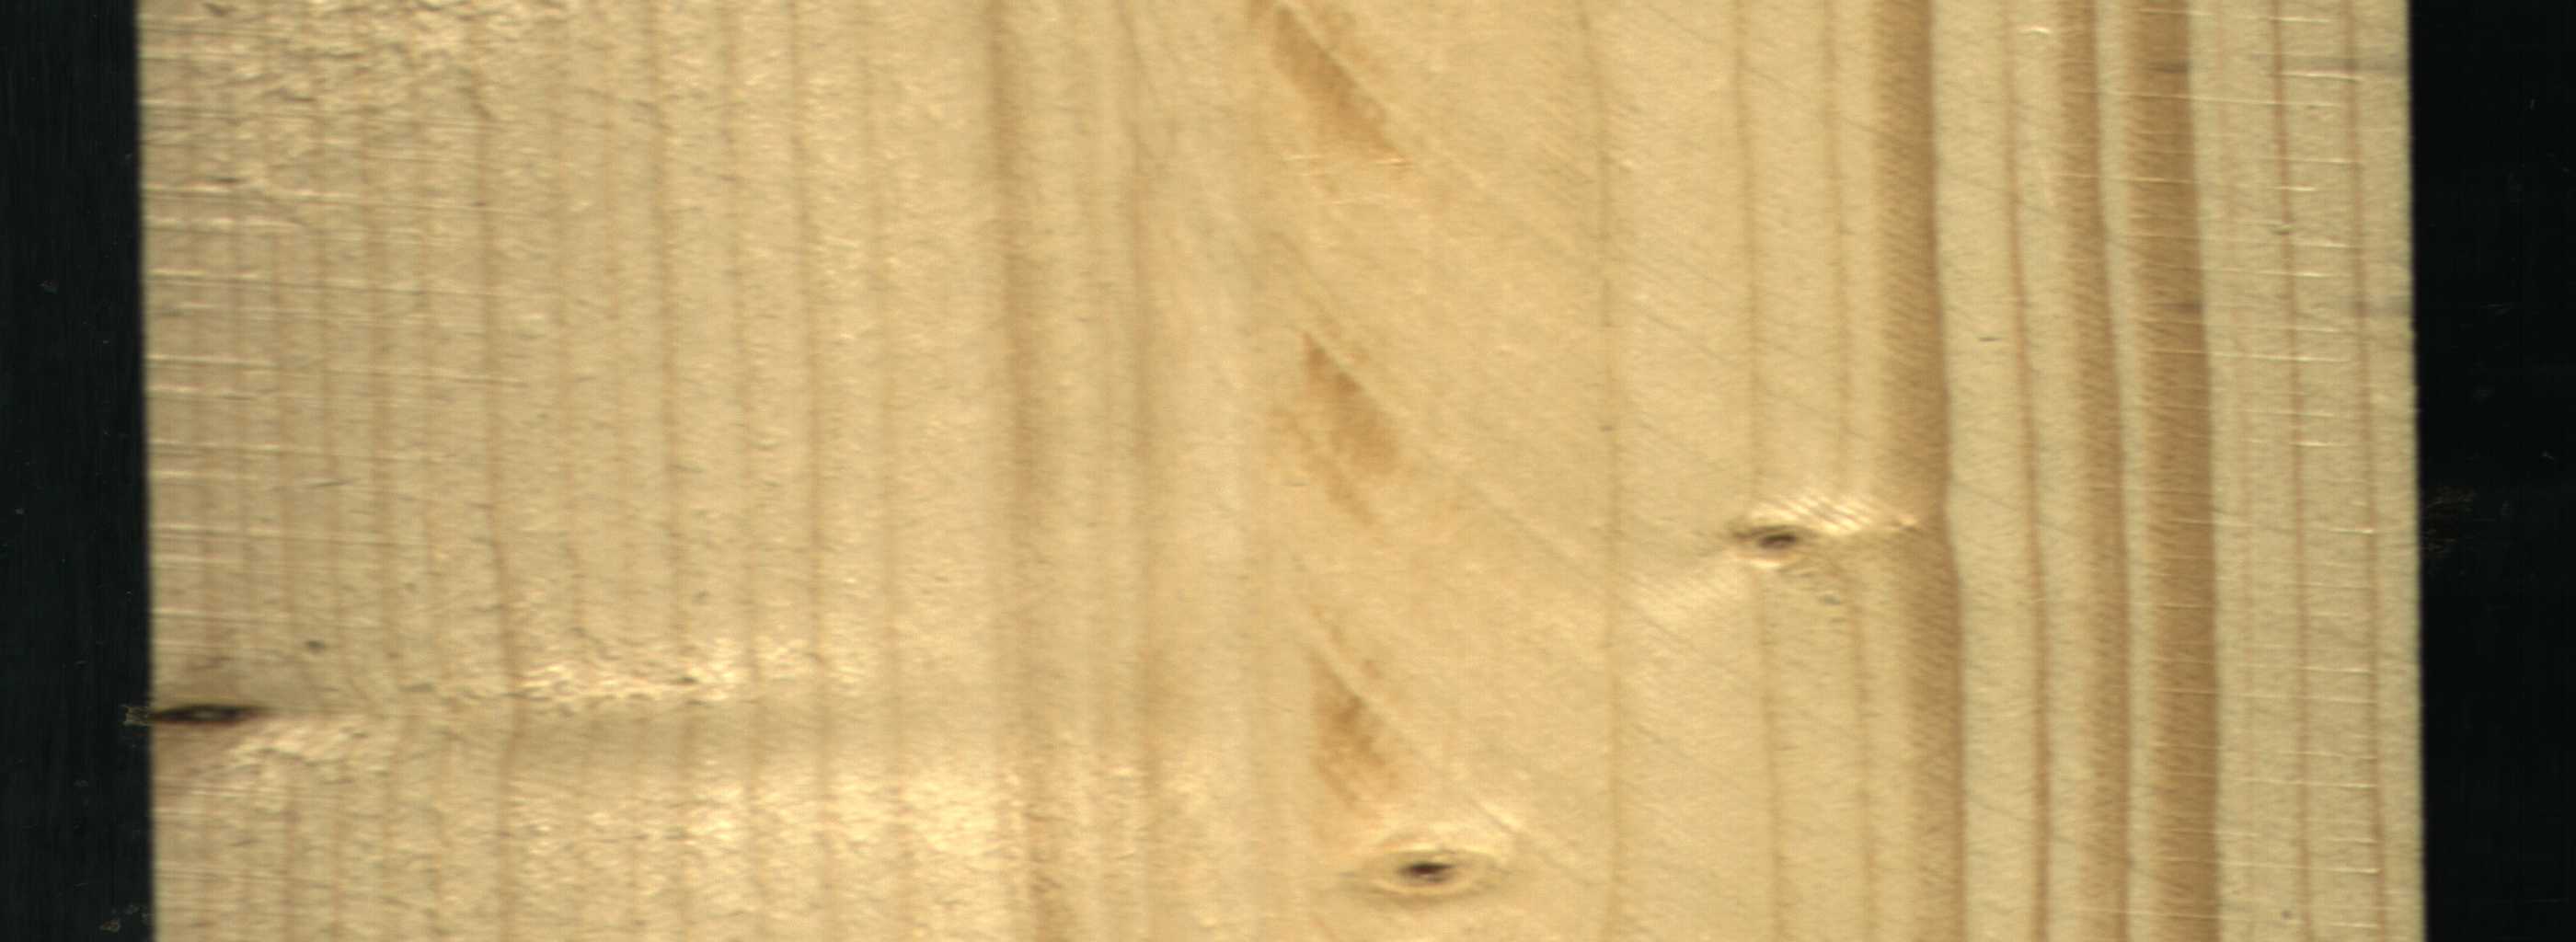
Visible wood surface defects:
Dead_Knot
Live_Knot
Live_Knot